Field crop: maize
Growth stage: 2
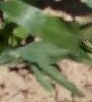
Species: maize